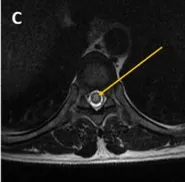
Pretreatment MRI cervicodorsal spine and brain image of the patient. (C,D) Axial T2/STIR and T1 Contrast image of dorsal spine showing T2hyperintensity and partial enhancement, respectively, (Yellow arrow).
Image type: radiology (mri)